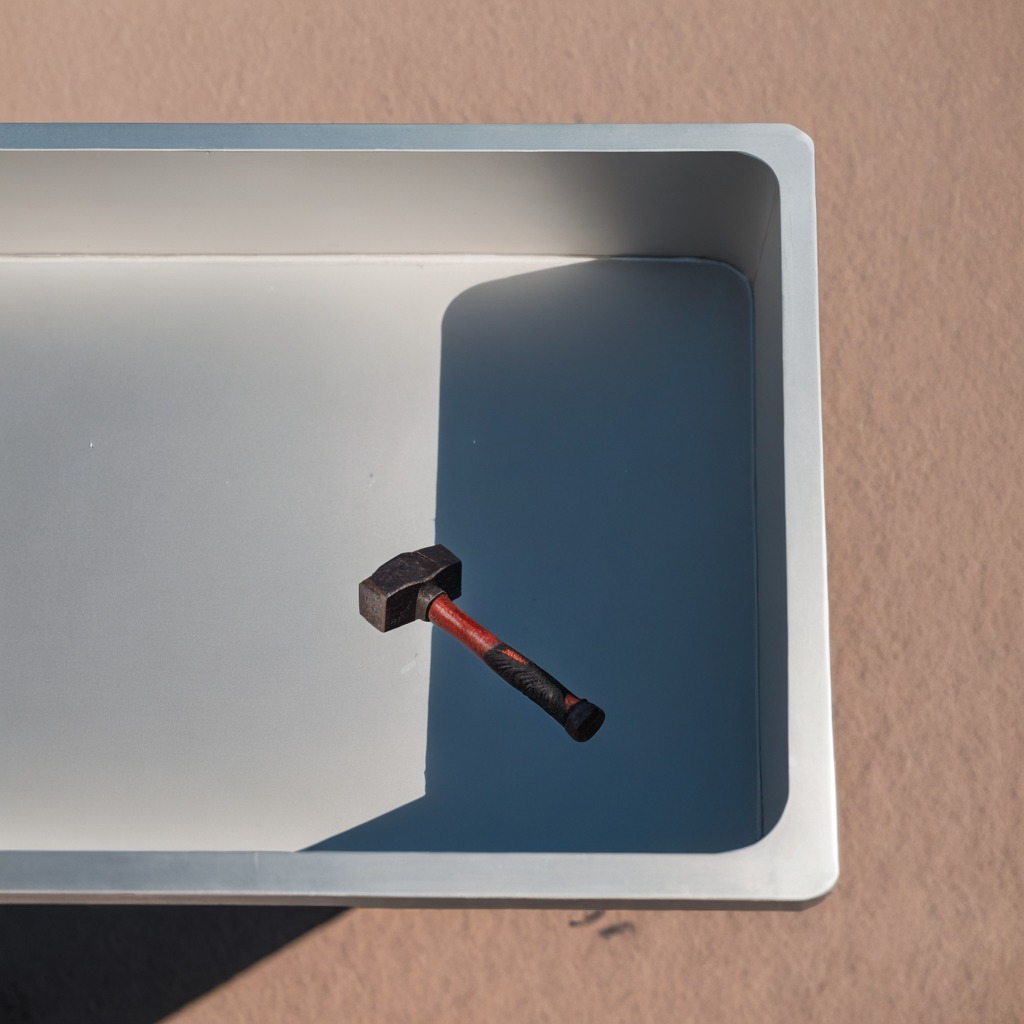
A hammer is lying on the table in a temporary outdoor tool station.